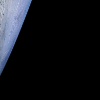
Label: space